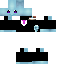
A male skeleton skin with pale skin, wearing blonde helmet dressed in a blue tshirt and red pants, featuring a closed mouth.